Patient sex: M
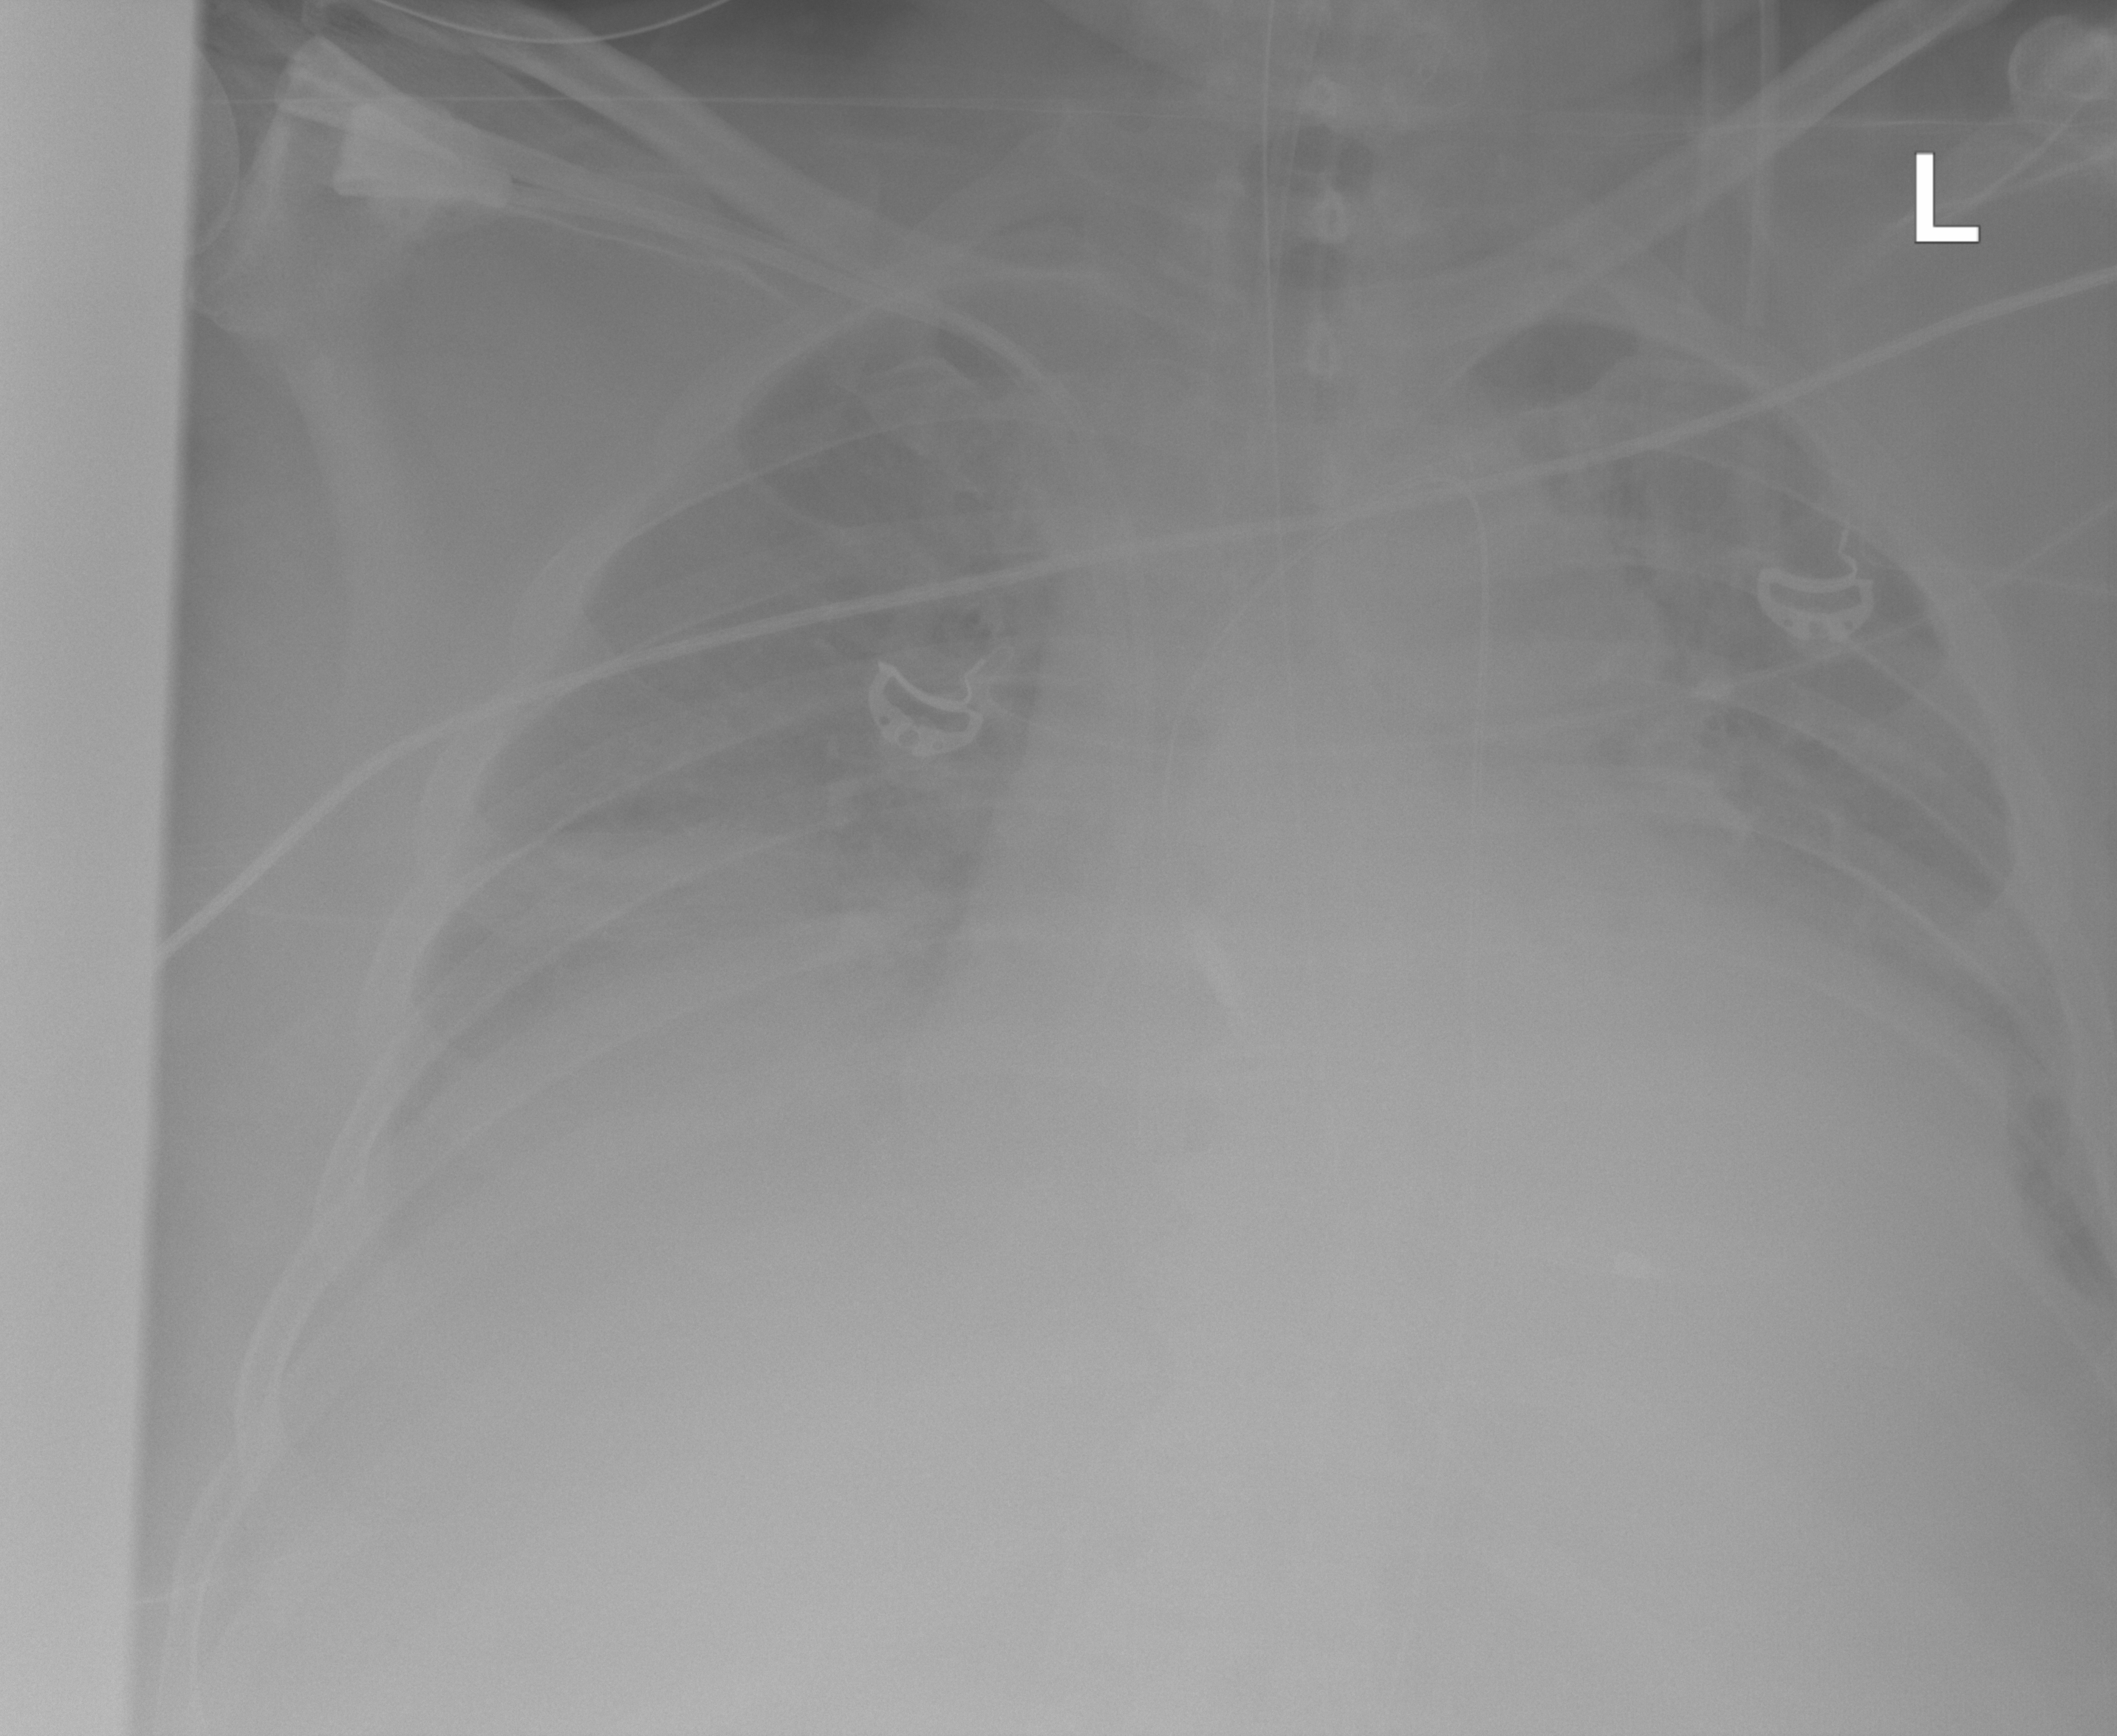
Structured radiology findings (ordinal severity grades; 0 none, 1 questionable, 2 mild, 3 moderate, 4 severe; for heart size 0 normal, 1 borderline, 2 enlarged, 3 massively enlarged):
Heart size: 2
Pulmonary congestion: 2
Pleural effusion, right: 2
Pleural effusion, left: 2
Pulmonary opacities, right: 1
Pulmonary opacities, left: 1
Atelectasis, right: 3
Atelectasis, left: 3